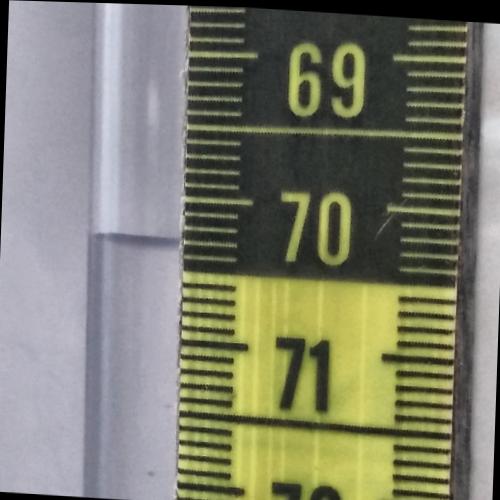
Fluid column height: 70.3 cm